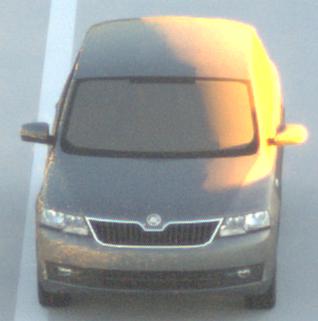
Make: Skoda
Model: Rapid Spaceback 1.2 TSI
Detailed model: Rapid Spaceback
Model produced from: 2013/10
Model produced until: 2015/04
Doors: 5
Color: gray
Road condition: dry road
Daytime: sunrise or sunset
Contrast: high contrast